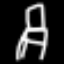
Label: chair